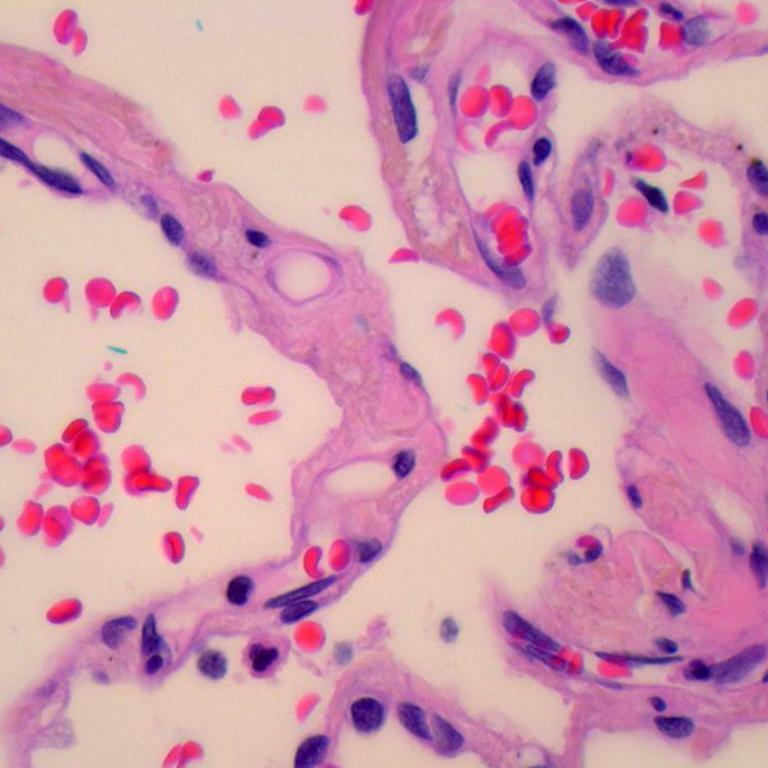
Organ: lung
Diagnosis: benign